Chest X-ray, PA view. Patient: 33 years old, sex F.
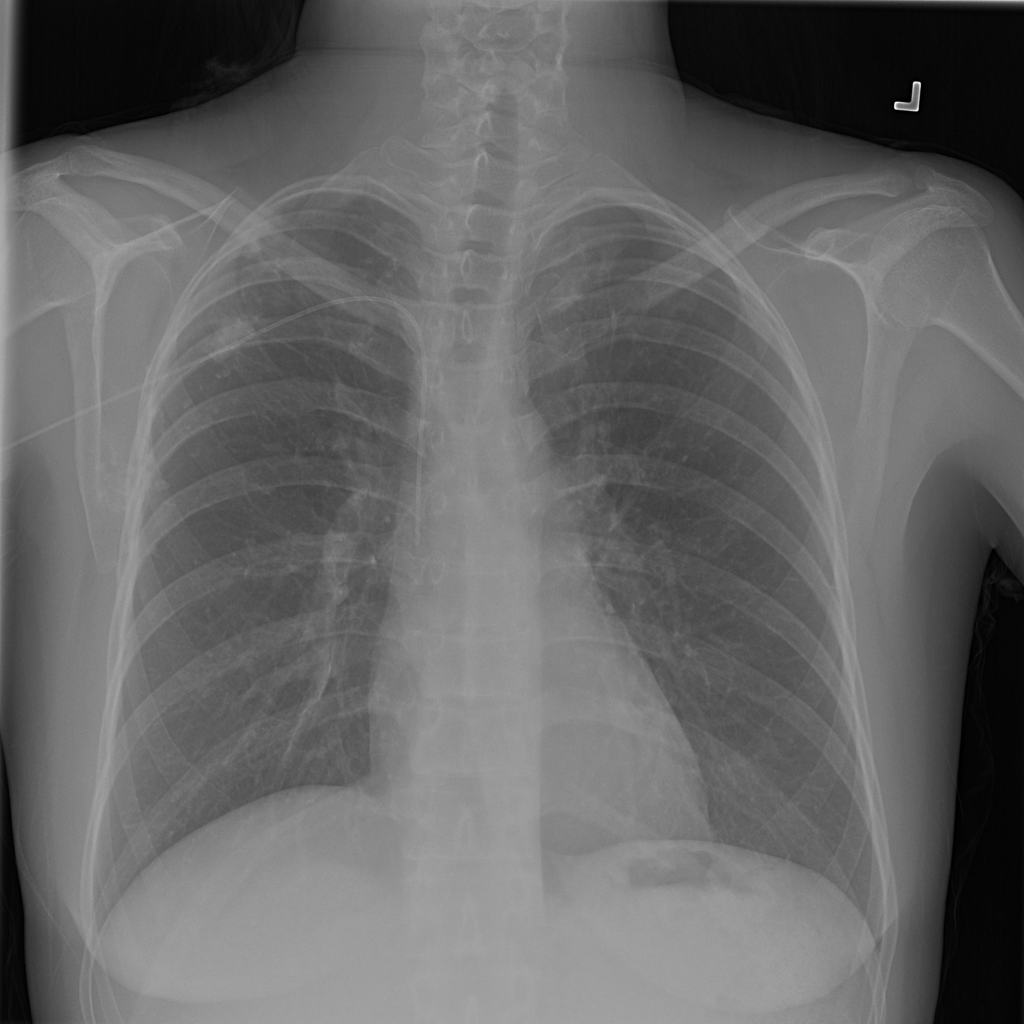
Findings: No Finding